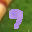
Label: 9